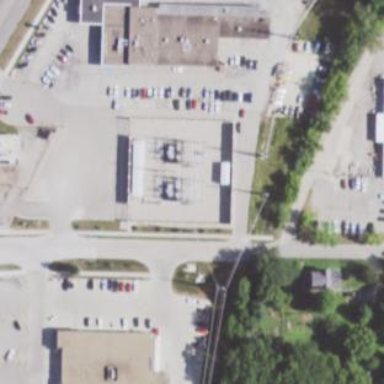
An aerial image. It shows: Distribution level power substation surrounded by fence.